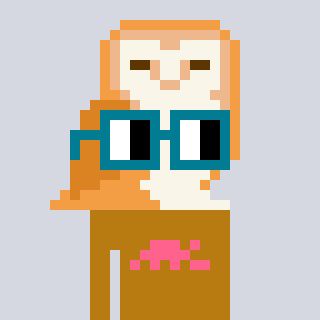
a pixel art character with square dark green glasses, a owl-shaped head and a gold-colored body on a cool background